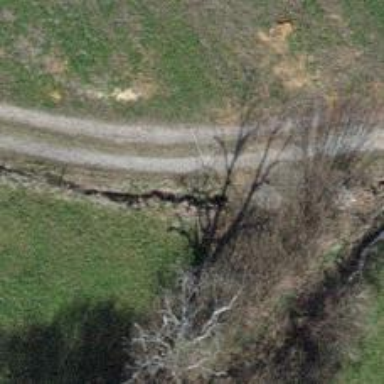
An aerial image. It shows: Ditch serving as waterway.